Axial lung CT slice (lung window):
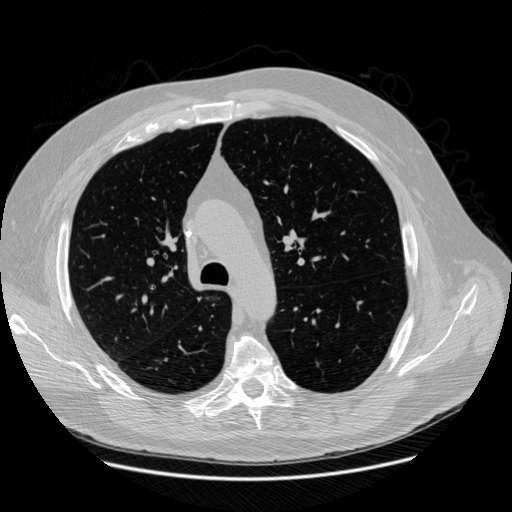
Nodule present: no